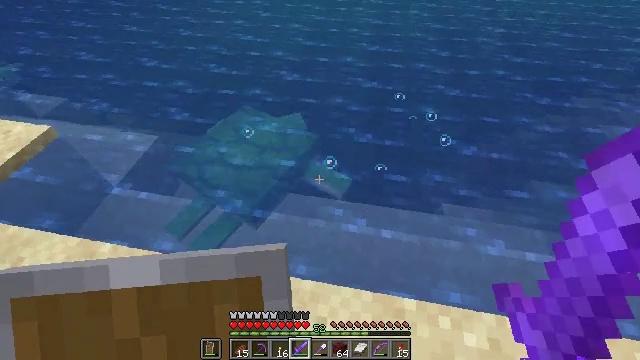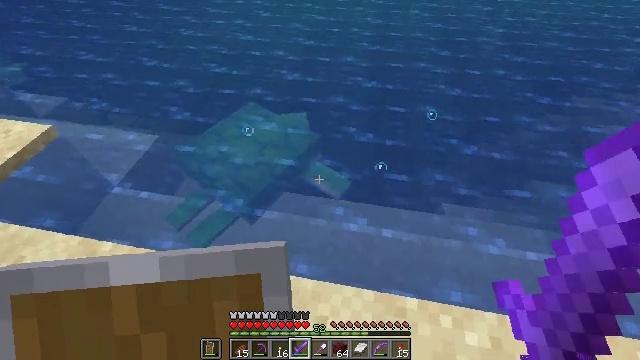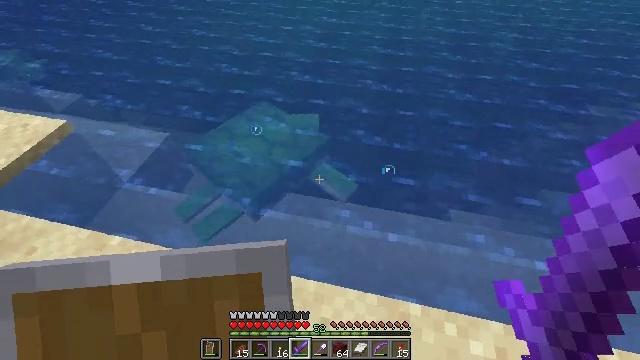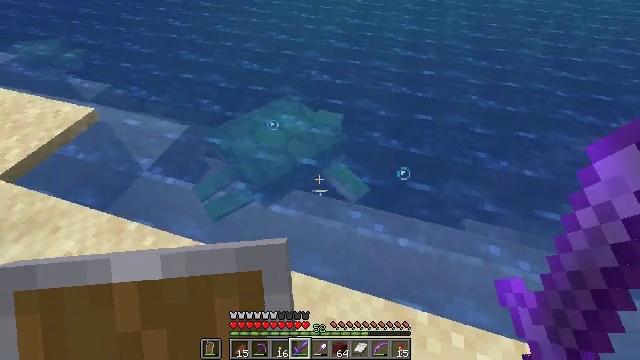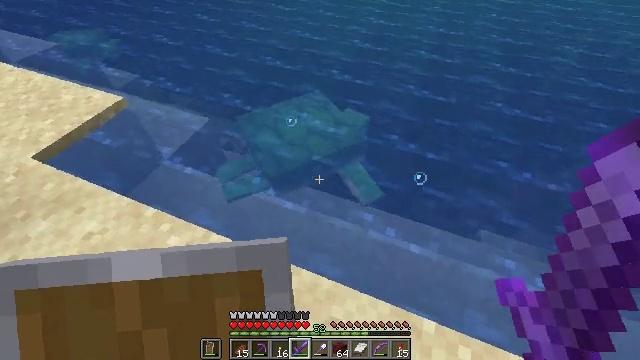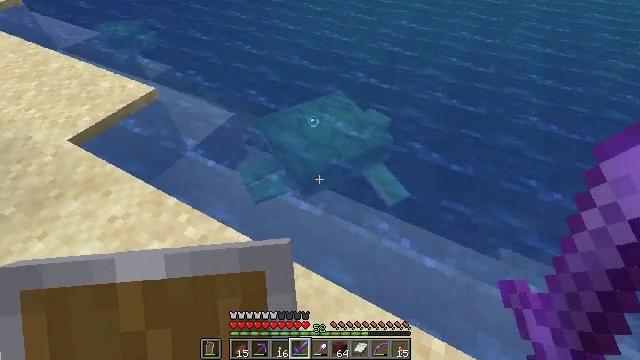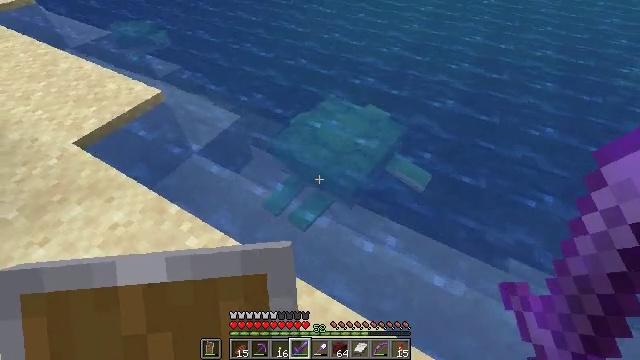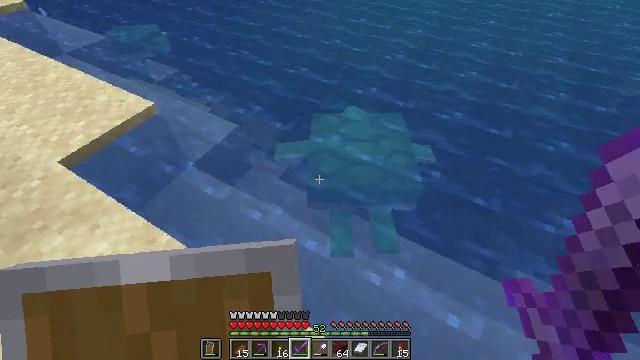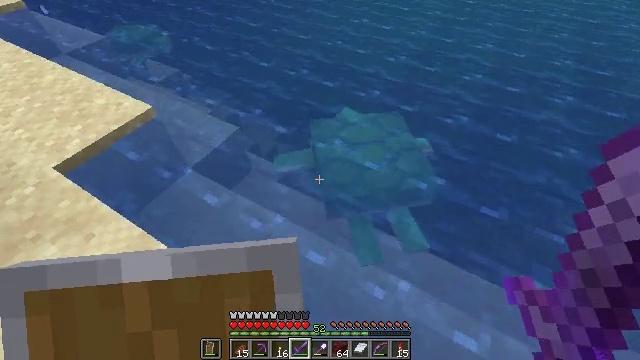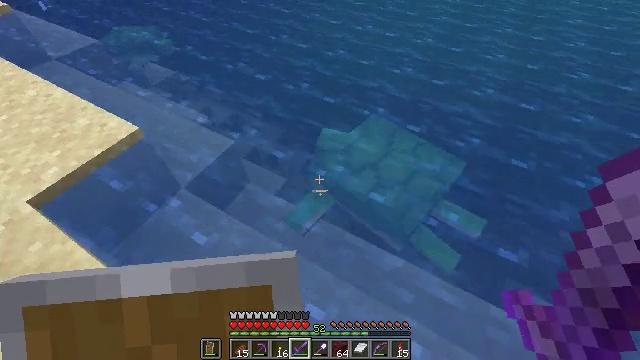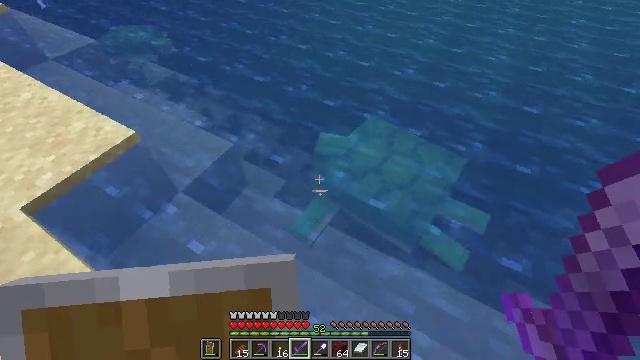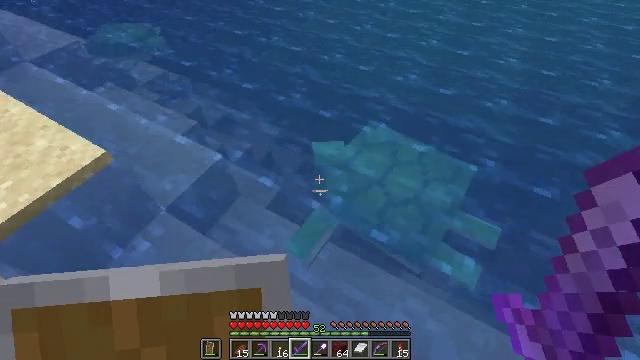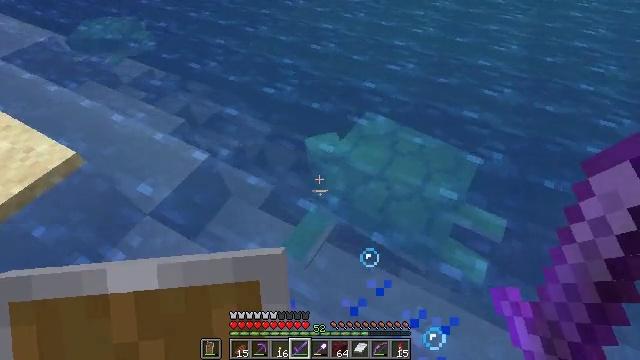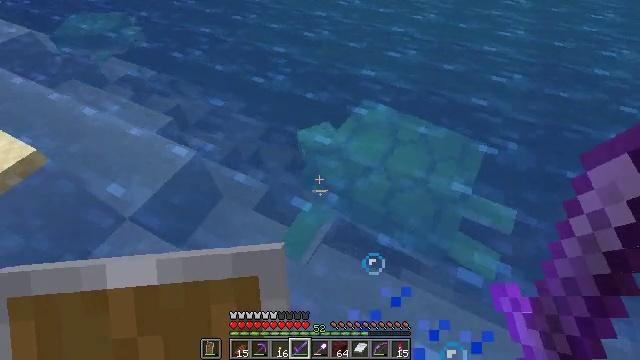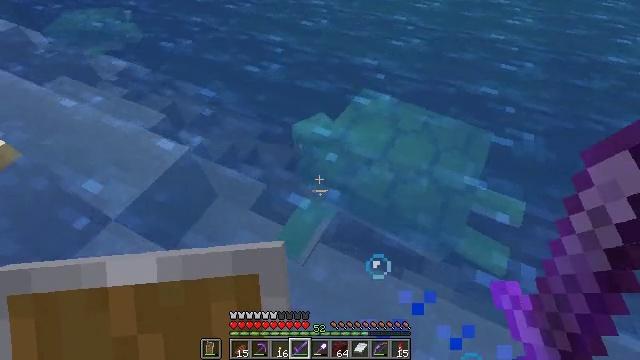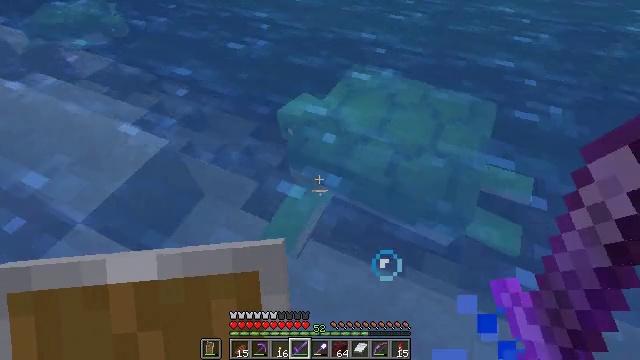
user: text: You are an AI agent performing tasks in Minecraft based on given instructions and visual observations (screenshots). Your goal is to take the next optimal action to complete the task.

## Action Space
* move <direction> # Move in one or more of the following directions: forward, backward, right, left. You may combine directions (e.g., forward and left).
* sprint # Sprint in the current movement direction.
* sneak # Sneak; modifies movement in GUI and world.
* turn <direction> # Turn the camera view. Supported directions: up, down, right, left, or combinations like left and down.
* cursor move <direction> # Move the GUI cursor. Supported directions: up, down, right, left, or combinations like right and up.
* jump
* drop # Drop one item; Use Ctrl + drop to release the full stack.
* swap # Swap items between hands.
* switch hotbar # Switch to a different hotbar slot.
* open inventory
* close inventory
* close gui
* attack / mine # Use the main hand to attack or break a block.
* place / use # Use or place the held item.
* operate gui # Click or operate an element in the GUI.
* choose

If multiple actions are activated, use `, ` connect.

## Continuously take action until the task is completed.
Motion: motion action
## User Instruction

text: Harm a turtle.
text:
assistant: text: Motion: no_op
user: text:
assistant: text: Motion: turn left
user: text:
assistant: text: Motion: turn left
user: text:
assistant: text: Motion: turn left
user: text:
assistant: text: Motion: move forward, turn left
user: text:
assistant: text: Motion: move forward, turn left
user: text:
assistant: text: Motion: move forward
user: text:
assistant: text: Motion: move forward
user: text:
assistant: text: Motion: move forward
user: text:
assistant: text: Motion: move forward
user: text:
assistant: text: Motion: move forward, turn down
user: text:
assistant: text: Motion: move forward, turn right
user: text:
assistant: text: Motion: turn right
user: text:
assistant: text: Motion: no_op
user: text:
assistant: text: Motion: turn right
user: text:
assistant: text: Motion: turn right and up
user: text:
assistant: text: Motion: turn right and up
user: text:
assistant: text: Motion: turn right
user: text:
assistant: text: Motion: attack / mine
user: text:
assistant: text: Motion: attack / mine
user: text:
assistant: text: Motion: attack / mine
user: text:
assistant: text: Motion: attack / mine
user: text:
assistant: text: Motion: no_op
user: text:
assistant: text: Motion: no_op